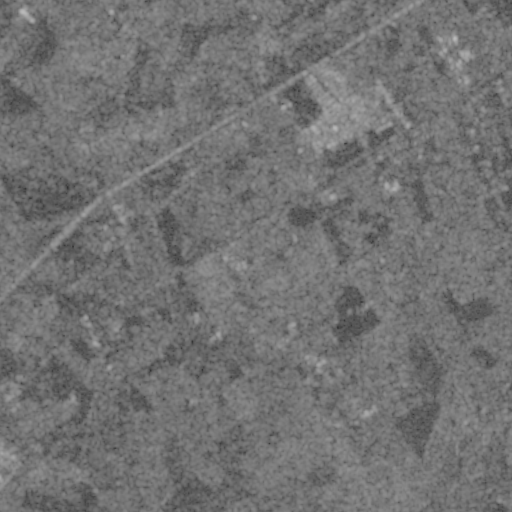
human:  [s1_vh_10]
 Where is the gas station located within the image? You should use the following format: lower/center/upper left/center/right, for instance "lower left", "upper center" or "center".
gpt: The gas station is located in the upper right of the image.
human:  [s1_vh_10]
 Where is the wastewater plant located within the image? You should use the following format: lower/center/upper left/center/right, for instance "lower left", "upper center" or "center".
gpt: The wastewater plant is located in the lower right of the image.
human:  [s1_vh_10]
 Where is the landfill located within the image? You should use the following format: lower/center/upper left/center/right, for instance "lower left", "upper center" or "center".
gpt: There is no landfill in the image.

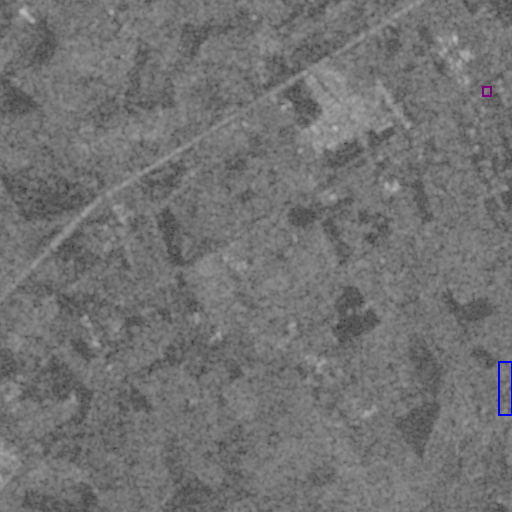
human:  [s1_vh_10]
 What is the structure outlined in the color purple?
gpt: The structure outlined in purple is a gas station.
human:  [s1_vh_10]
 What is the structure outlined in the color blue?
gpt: The structure outlined in blue is a wastewater plant.
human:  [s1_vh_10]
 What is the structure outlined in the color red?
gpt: There is no red outline.